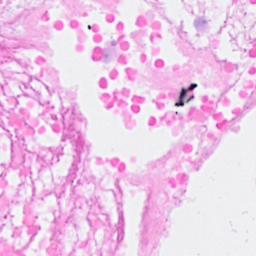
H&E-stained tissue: Breast